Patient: sex M, age 52
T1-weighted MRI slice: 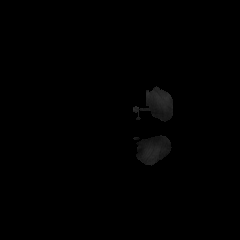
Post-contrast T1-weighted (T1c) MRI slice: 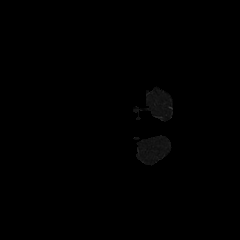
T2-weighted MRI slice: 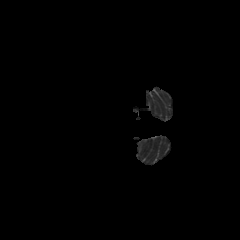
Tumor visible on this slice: no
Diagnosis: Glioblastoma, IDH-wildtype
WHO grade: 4